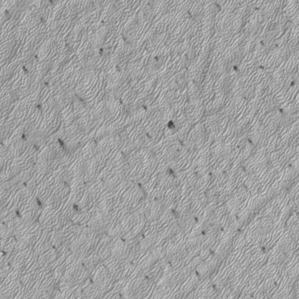
Label: frost